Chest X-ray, PA view. Patient: 66 years old, sex F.
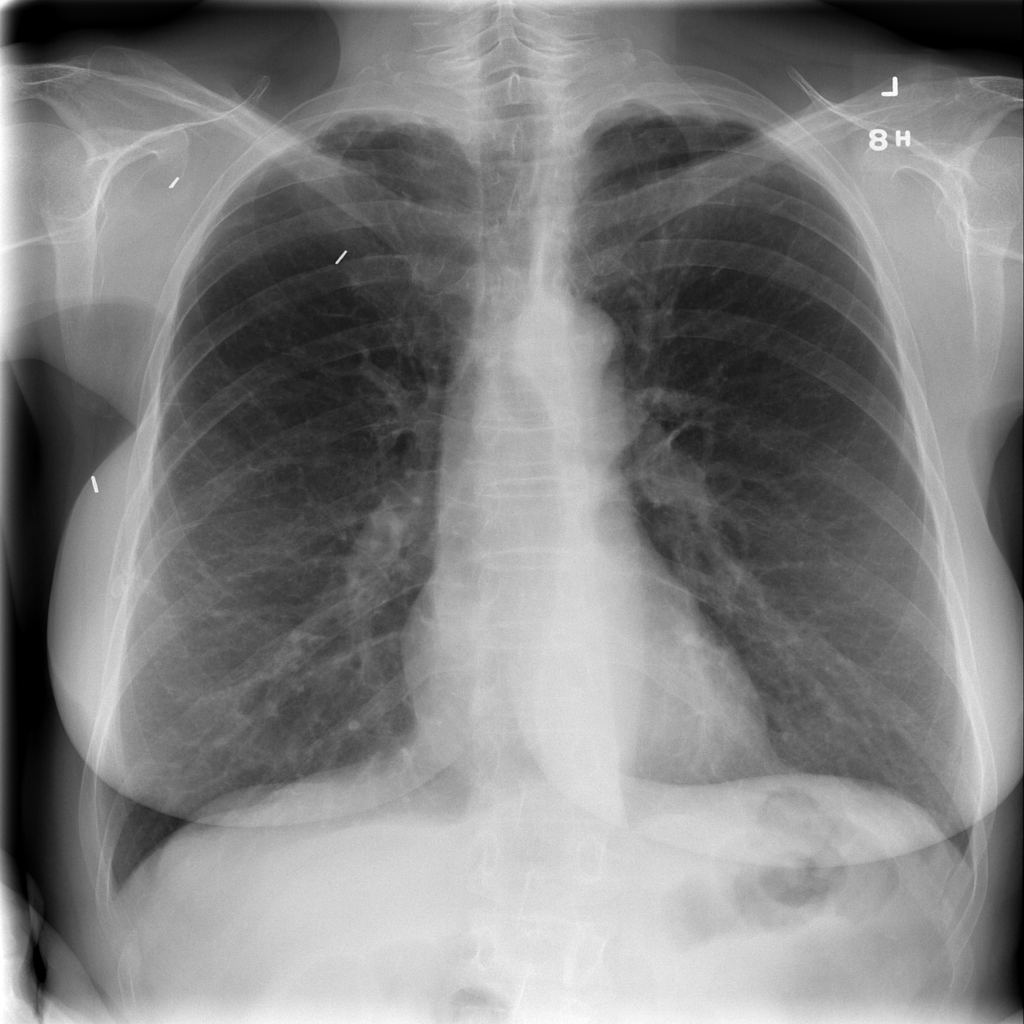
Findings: Emphysema